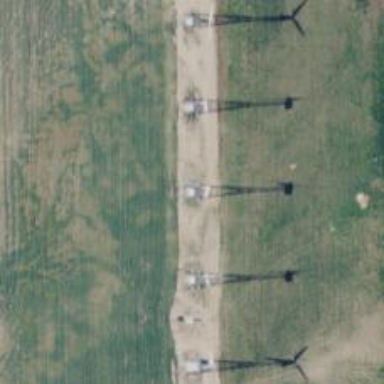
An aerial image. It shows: Wind generator powered by wind. The generator type is horizontal axis and it uses wind turbines.